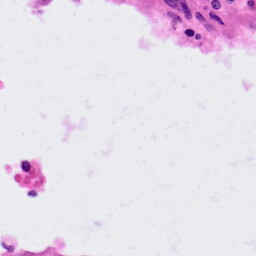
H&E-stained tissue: Lung